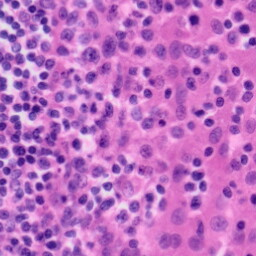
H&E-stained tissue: Tonsil